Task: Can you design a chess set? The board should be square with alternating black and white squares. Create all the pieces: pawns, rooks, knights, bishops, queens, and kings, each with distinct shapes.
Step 1270:
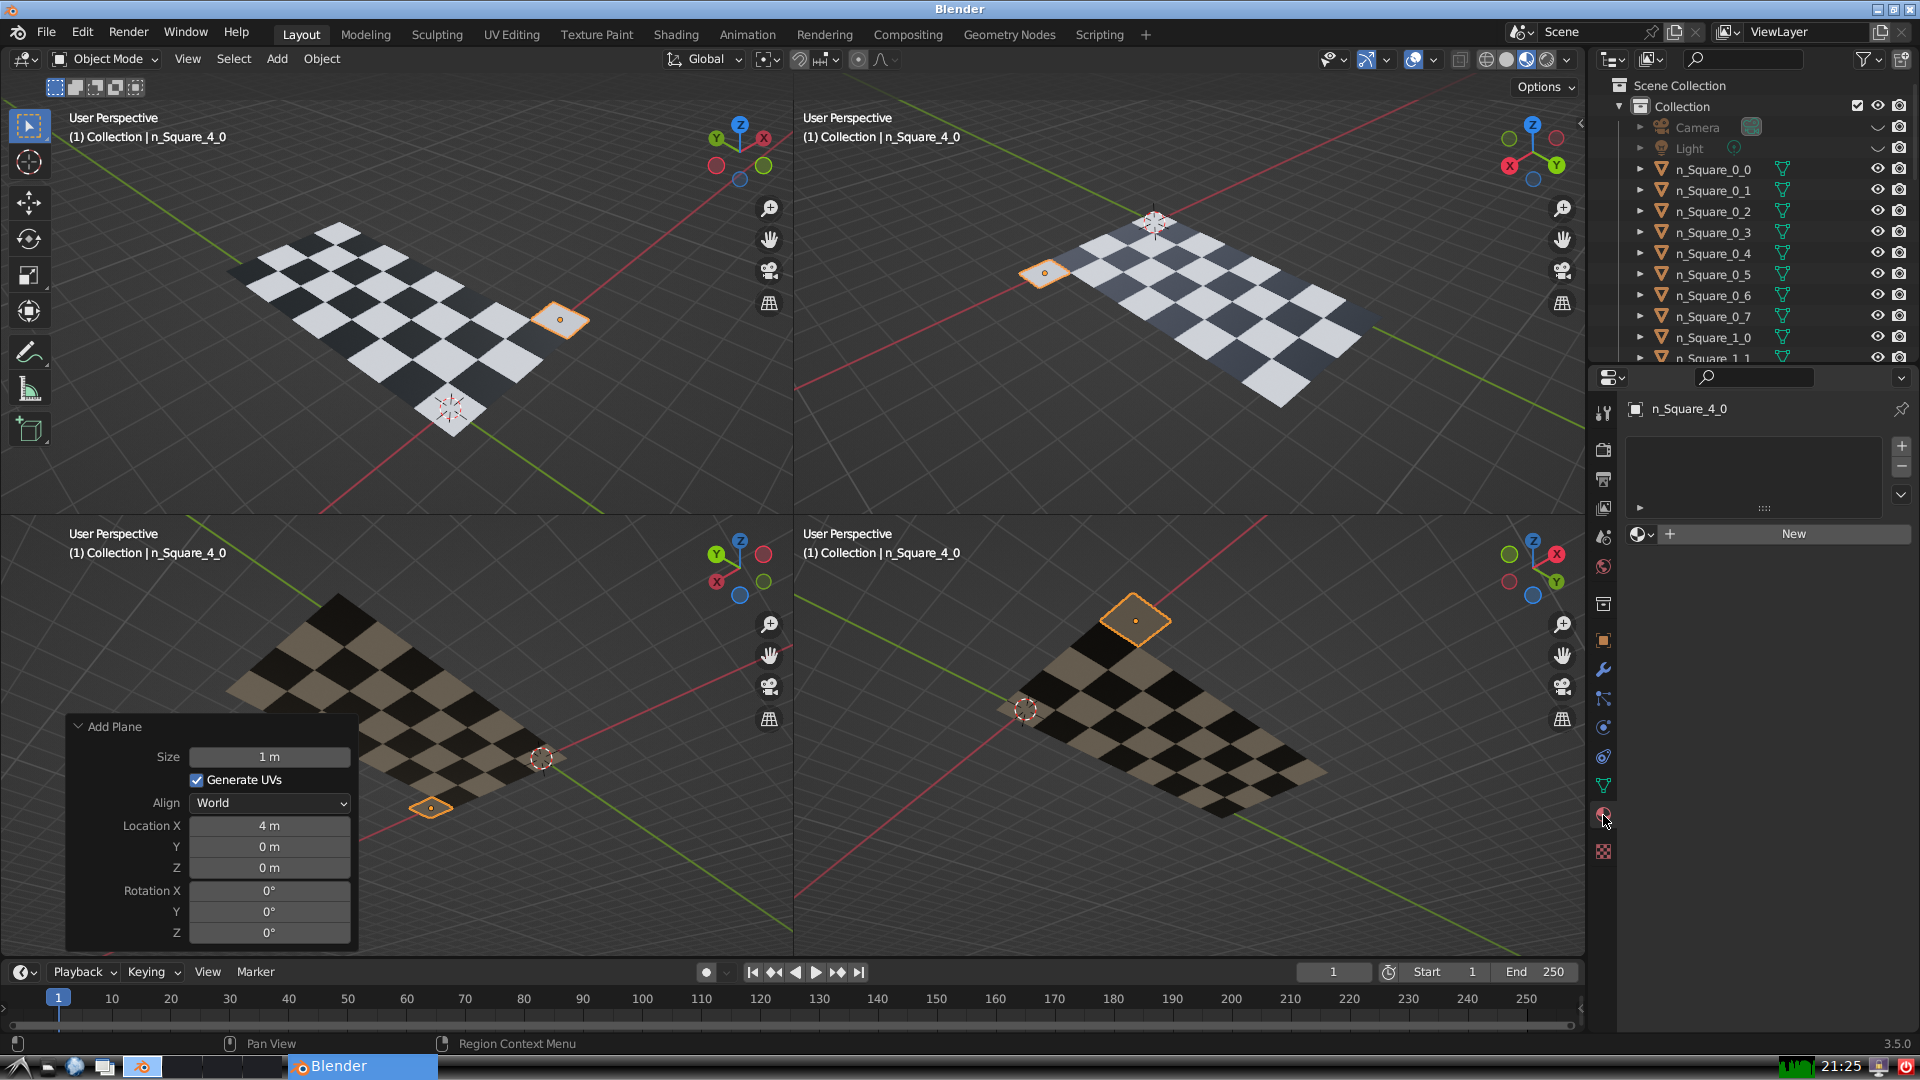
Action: {"mouse_move": [1636, 534]}